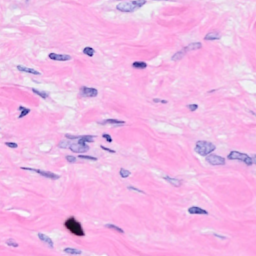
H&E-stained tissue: Breast